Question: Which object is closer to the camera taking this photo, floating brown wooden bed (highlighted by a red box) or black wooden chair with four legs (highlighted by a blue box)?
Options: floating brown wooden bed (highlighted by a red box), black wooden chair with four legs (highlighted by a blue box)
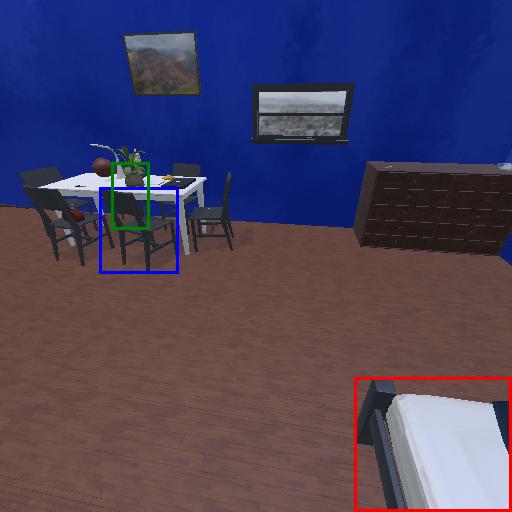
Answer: floating brown wooden bed (highlighted by a red box)